Question: So I just installed the Typesafe Stack via the universal install (download a .zip and un-zipping it into my '/usr/local' directory. I looked at the website and it mentioned 'sbt' and 'g8', so I first typed 'sbt' to see what would happen and it just gave me a little error about how there was no project in the current directoy. Then I typed 'g8' and it started downloading a bunch of stuff... though I'm not sure what. Can anyone tell me? Picture attached.
Additionally, does the Typesafe stack come with Scala and Akka? The website seems to say it does, but if I remove my original Scala 2.9 path from '.bash_profile' and then restart Terminal, it complains that it doesn't exist.

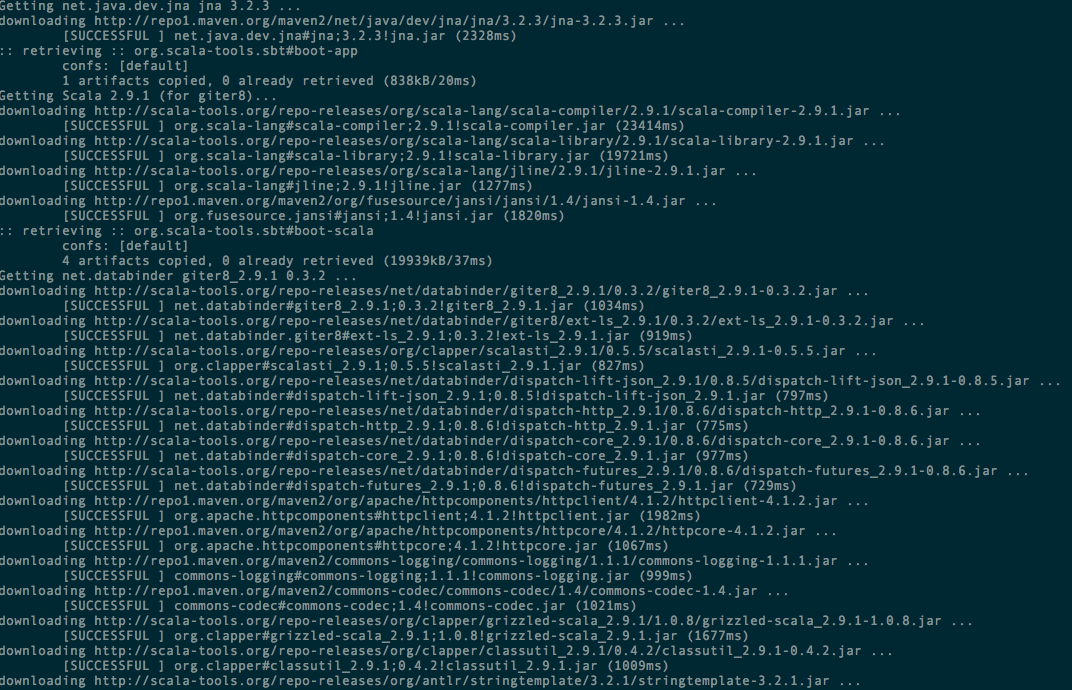
Answer: The universal install comes with a README. It says:
> g8 is a project templating tool. You can use this to generate a quick
project outline for one of the libraries in the typesafe stack.
Examples include:- - - -
Why don't you give one of those a try? After creating your project, cd into the directory and start sbt.